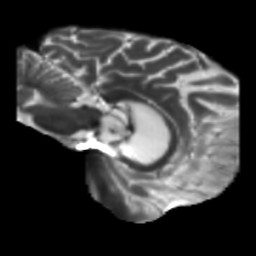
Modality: T2w
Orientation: sagittal
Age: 55
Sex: male
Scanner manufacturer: siemens
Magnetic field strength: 3 T
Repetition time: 5.47 s
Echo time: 0.0854 s